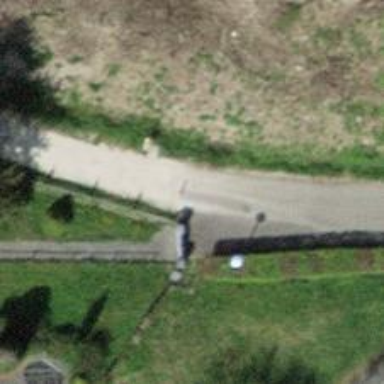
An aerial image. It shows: Bollard.